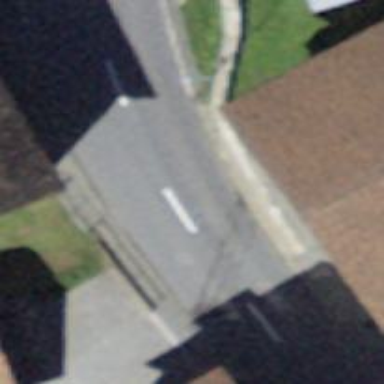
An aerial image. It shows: Secondary road with asphalt surface.